一年级 · 计数
下图的桃子个数可以用“ 0 "表示的是（）。
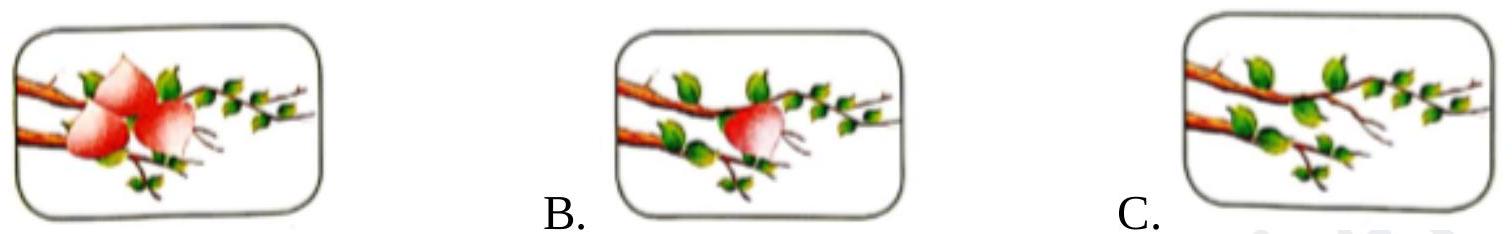
A.

答案: C